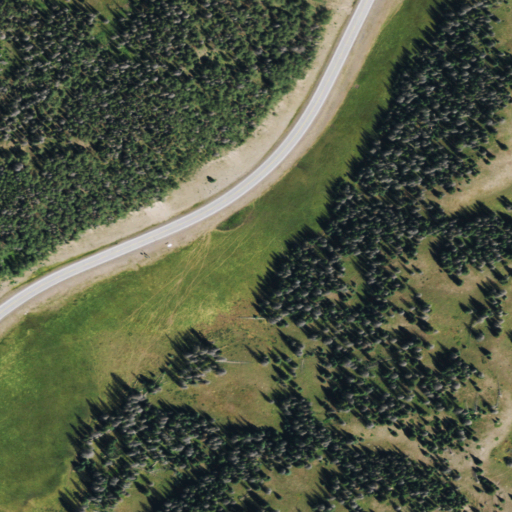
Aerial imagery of gap in Colorado named La Manga Pass containing evergreen forest, deciduous forest, woody wetlands, herbaceous wetlands, open development, low intensity development, shrub, mixed forest, and medium intensity development